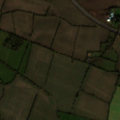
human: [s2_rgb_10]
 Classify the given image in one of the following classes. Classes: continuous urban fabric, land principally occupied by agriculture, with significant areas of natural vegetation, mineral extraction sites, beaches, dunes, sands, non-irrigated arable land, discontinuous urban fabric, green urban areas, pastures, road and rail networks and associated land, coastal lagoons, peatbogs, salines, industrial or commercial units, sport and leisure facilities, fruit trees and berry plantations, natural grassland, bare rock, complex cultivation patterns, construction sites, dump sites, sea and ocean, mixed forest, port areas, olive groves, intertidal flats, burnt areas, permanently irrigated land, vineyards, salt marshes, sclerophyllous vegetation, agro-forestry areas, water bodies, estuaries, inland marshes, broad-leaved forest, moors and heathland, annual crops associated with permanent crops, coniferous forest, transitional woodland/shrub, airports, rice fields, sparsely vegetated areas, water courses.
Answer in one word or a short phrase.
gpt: road and rail networks and associated land, non-irrigated arable land, pastures